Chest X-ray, PA view. Patient: 47 years old, sex F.
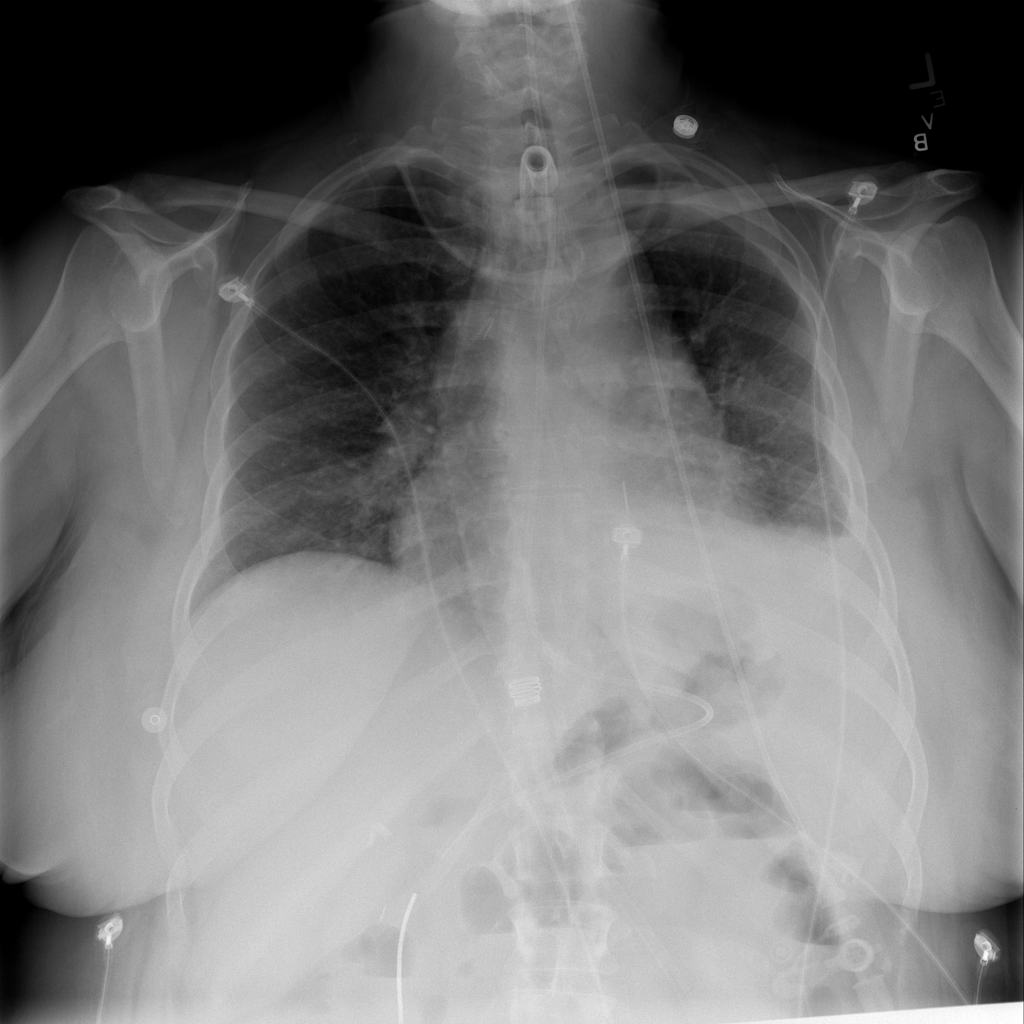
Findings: Atelectasis, Effusion